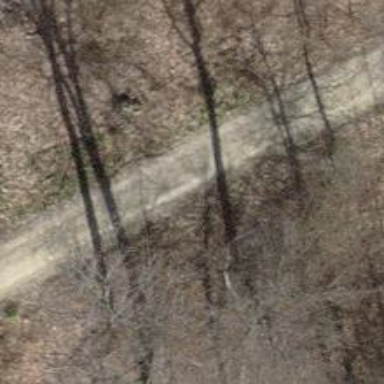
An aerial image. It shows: Gravel track with grade3 tracktype.